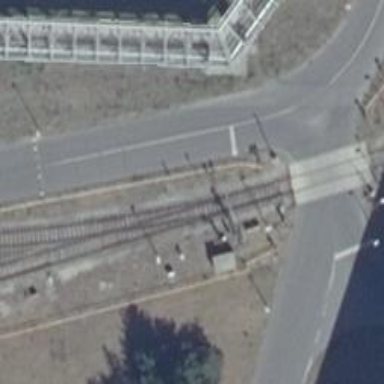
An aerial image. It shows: Railway switch.